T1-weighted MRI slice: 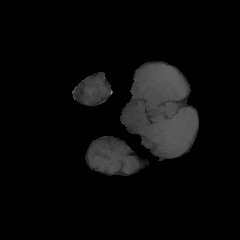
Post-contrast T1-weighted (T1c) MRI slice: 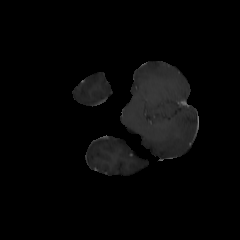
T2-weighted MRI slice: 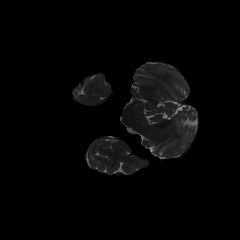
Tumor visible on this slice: no